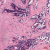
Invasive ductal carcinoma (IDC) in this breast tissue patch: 0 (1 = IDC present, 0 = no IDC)